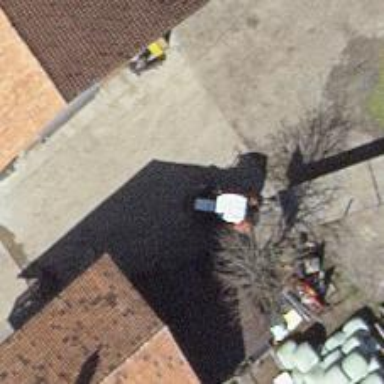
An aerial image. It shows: Farm.